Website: apple
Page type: payment
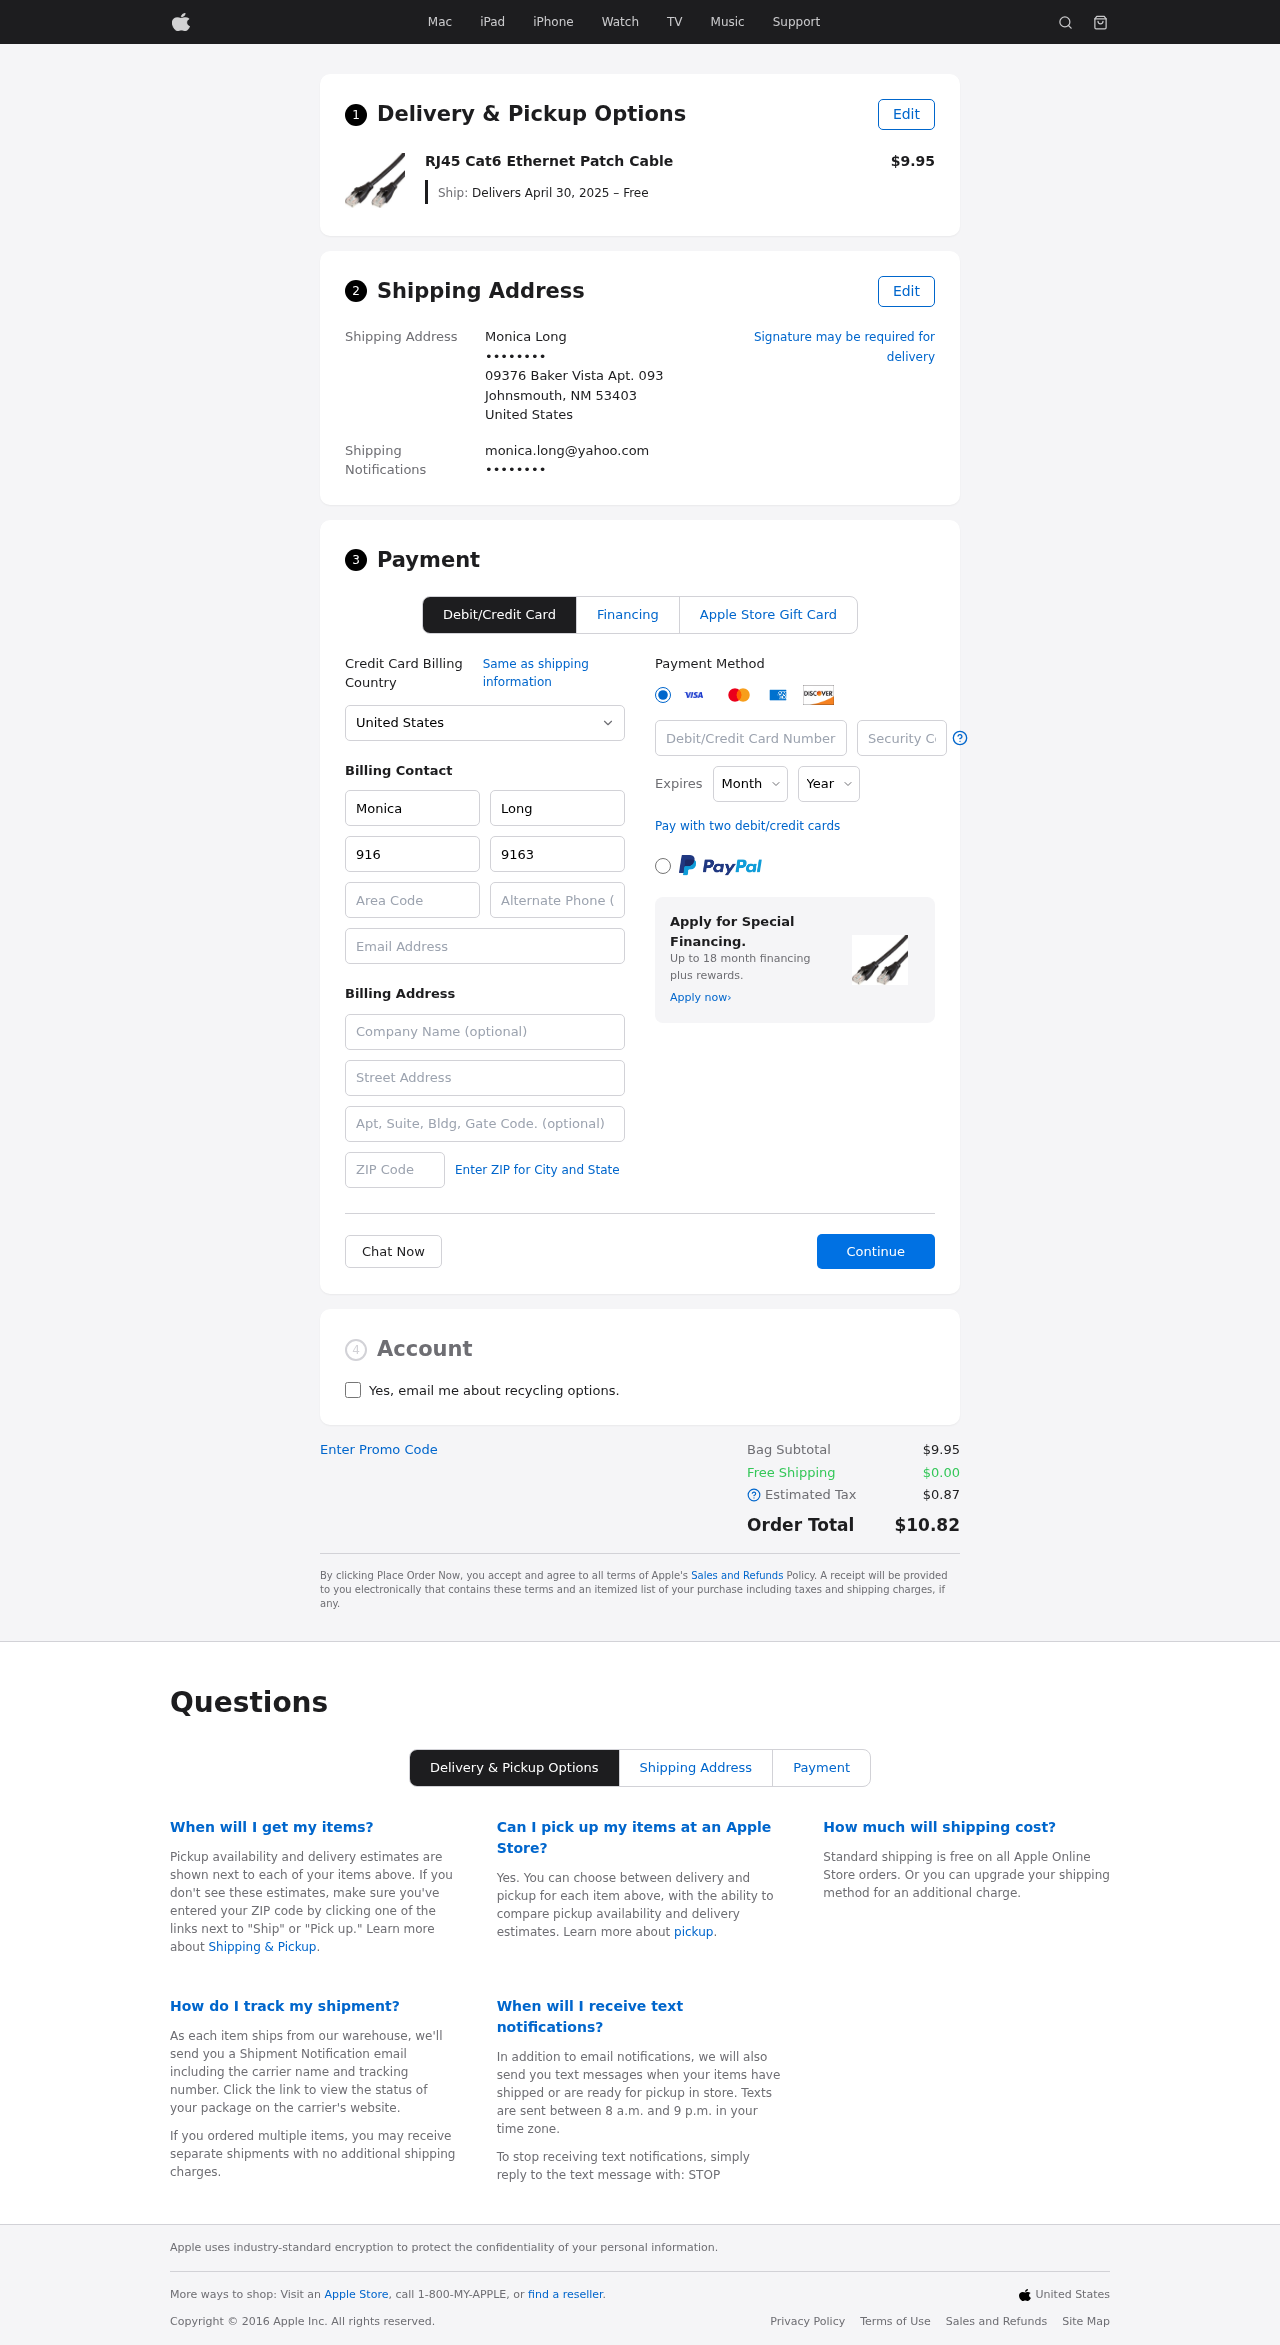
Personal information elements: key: PII_CARD_CVV
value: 411
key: PII_CARD_EXPIRY_MONTH
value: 03
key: PII_CARD_EXPIRY_YEAR
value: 29
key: PII_CARD_NUMBER
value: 6501 1332 4066 8483
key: PII_CITY_STATE_ZIP
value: Johnsmouth, NM 53403
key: PII_COMPANY
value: Hunter Group
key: PII_COUNTRY
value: United States
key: PII_EMAIL
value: monica.long@yahoo.com
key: PII_EMAIL2
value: monica.long@yahoo.com
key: PII_FIRSTNAME
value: Monica
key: PII_FULLNAME
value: Monica Long
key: PII_LASTNAME
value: Long
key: PII_PHONE3
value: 9163082024
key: PII_PHONE_ALT
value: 8329999571
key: PII_PHONE_ALT_AREA
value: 832
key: PII_PHONE_AREA
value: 916
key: PII_SECURITY_CODE
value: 363
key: PII_STREET
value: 09376 Baker Vista Apt. 093
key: PII_PHONE
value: ••••••••
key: PII_PHONE2
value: ••••••••
Product elements: key: PRODUCT1_NAME
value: RJ45 Cat6 Ethernet Patch Cable
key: PRODUCT1_PRICE
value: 9.95
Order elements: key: ORDER_DELIVERY_DATE
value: Delivers April 30, 2025 – Free
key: ORDER_SUBTOTAL
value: $9.95
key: ORDER_SHIPPING_COST
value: $0.00
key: ORDER_TAX
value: $0.87
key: ORDER_TOTAL
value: $10.82